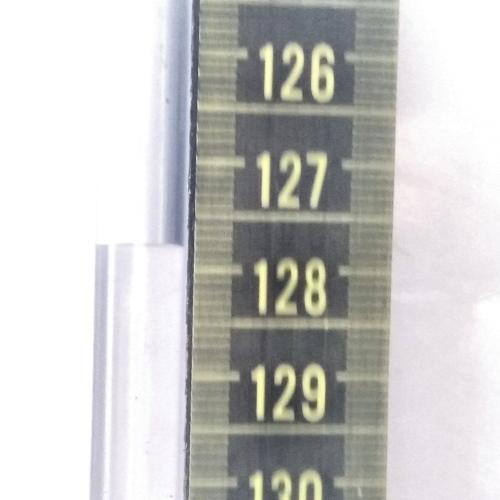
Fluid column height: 127.8 cm